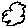
Label: cloud